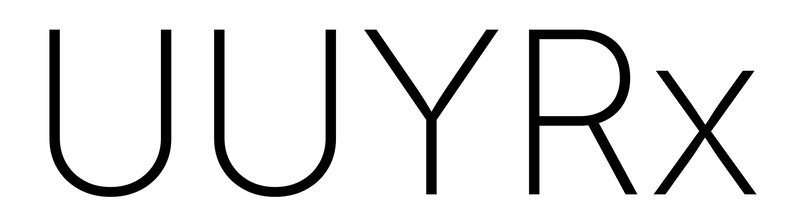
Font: Inter_ExtraLight